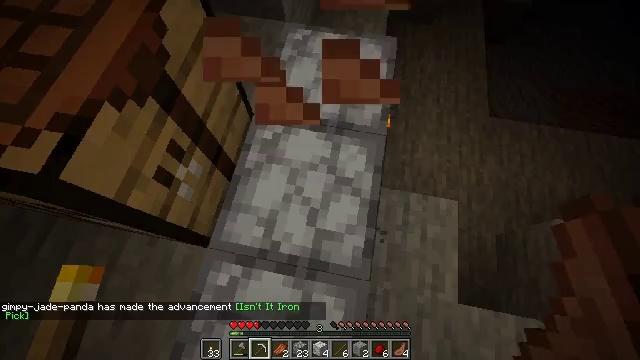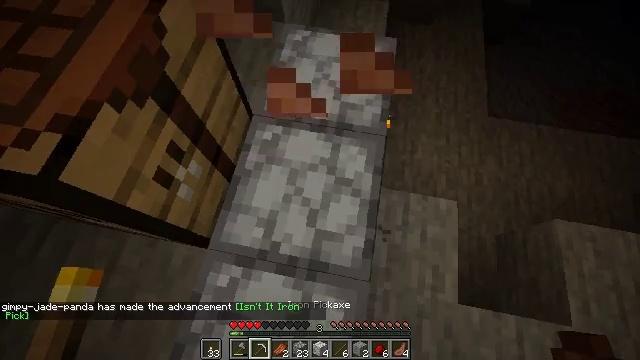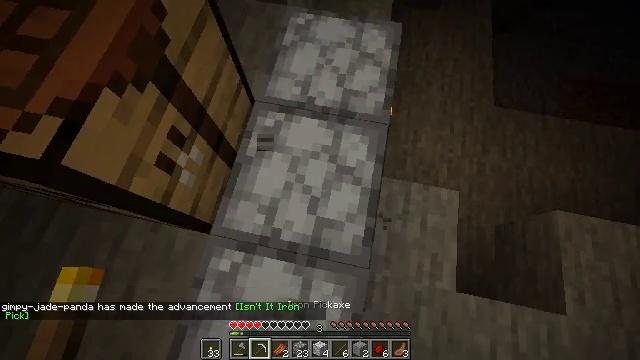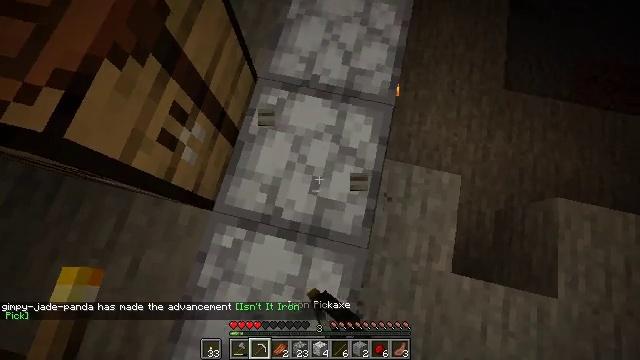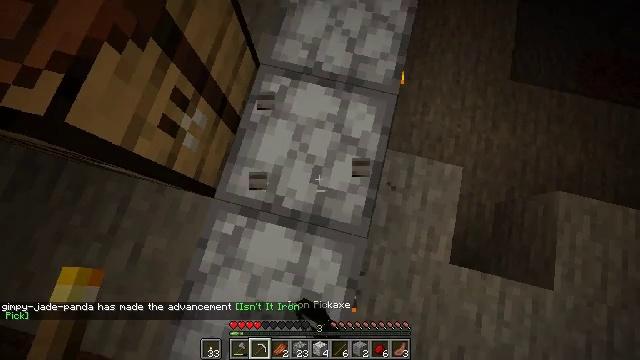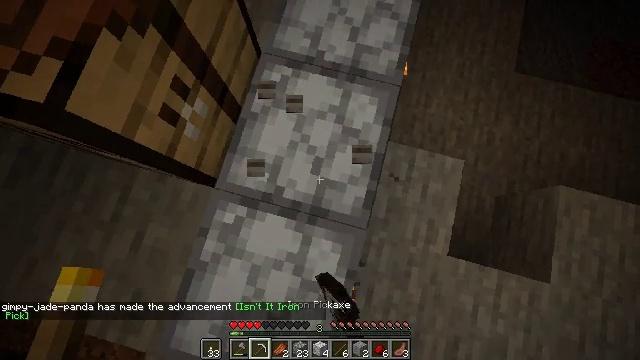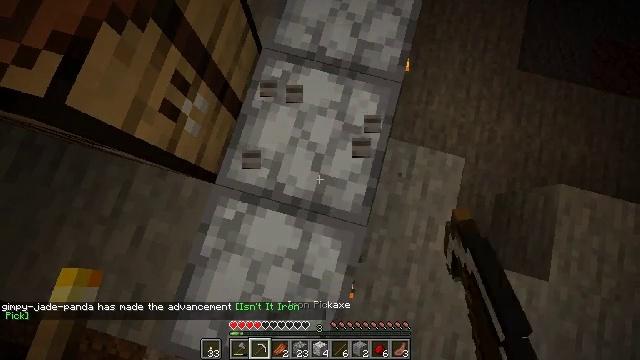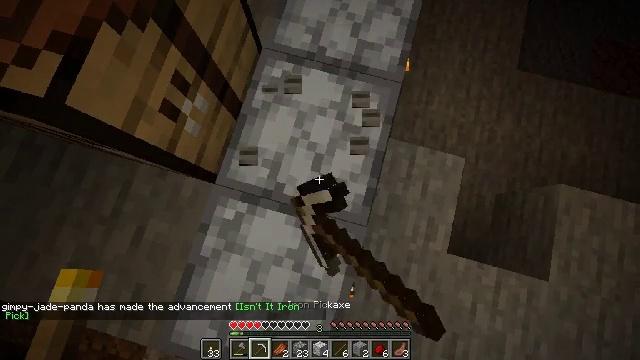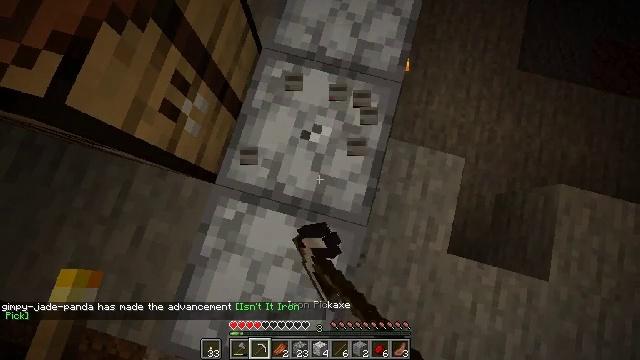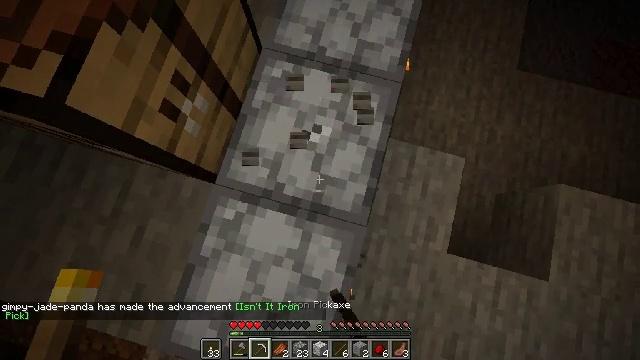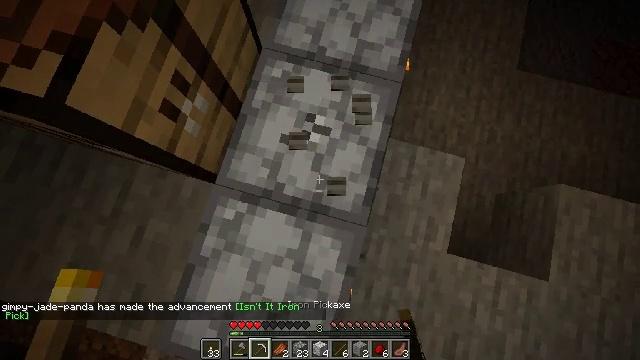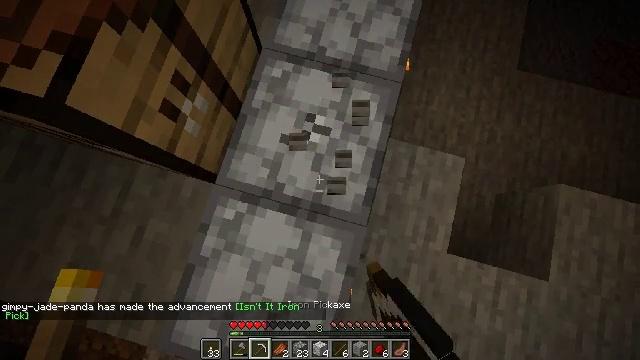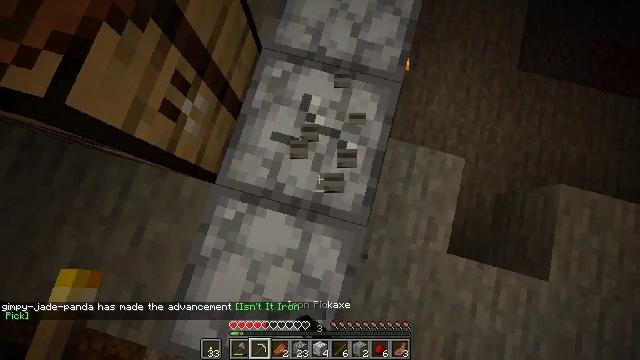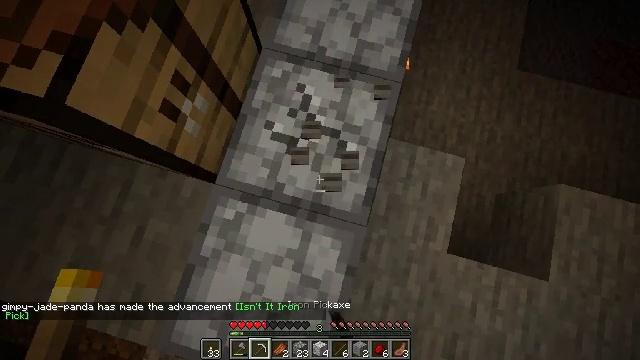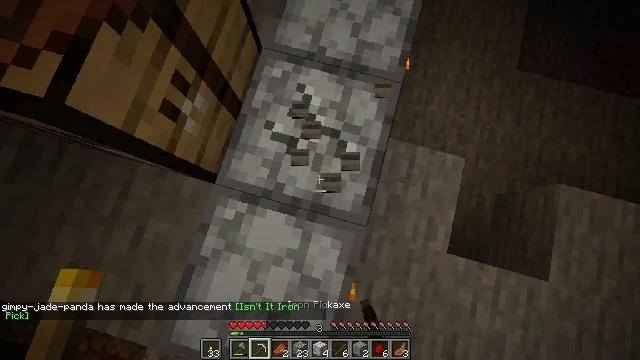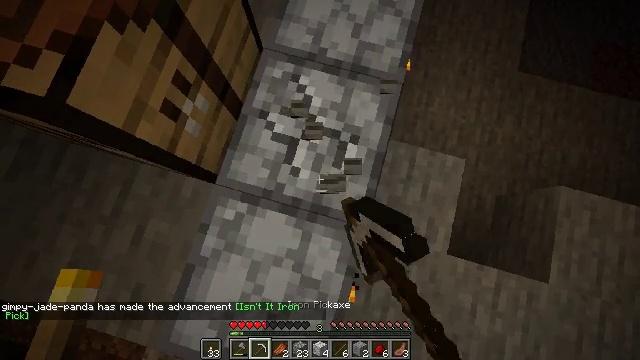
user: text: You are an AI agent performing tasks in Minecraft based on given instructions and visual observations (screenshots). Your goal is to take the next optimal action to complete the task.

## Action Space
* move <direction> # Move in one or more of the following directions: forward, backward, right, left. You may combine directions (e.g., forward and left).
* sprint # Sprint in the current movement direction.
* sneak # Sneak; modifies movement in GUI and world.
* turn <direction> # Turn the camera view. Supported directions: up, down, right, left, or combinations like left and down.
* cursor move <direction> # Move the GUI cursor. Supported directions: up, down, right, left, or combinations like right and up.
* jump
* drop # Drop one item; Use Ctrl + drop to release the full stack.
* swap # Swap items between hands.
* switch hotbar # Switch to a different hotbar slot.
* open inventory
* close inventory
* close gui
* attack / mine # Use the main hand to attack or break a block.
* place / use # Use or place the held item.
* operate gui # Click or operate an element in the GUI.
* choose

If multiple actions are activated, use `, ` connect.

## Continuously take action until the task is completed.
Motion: motion action
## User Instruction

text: Smash the furnace to retrieve it.
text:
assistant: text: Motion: switch to hotbar 2
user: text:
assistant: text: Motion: turn down, attack / mine, switch to hotbar 2
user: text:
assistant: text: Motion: turn left and down, attack / mine, switch to hotbar 2
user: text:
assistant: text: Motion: turn left and down, attack / mine
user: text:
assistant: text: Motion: turn down, attack / mine
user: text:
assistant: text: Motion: attack / mine
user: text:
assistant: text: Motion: attack / mine
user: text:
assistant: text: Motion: attack / mine
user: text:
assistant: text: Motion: attack / mine
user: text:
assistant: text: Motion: attack / mine
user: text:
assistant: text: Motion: attack / mine
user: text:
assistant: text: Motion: attack / mine
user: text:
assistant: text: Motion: attack / mine
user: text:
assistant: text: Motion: attack / mine
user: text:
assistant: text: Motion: attack / mine
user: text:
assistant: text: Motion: attack / mine
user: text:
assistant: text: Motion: attack / mine
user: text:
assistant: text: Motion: attack / mine
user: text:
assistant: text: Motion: attack / mine
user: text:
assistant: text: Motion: attack / mine
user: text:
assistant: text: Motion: attack / mine
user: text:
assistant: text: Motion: attack / mine
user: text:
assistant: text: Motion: turn left, attack / mine
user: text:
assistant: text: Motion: attack / mine
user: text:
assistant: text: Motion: move forward, attack / mine
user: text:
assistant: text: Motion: move forward, attack / mine
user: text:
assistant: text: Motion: move forward, attack / mine
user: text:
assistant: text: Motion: move forward, turn left, attack / mine
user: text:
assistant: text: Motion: turn left and up, attack / mine
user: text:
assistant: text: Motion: no_op